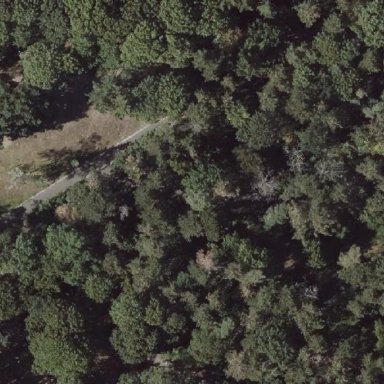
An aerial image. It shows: Mixed woodland area with various types of leaves.